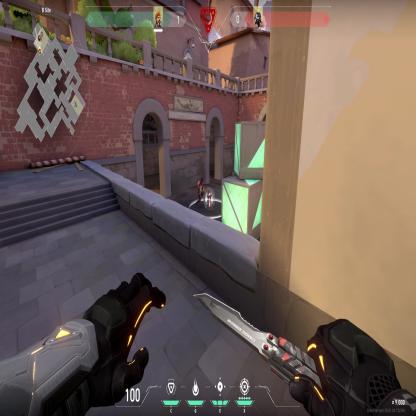
Label: planted spike ; enemy